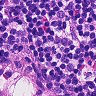
Metastatic tissue present: no